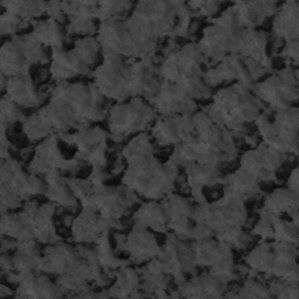
Label: frost